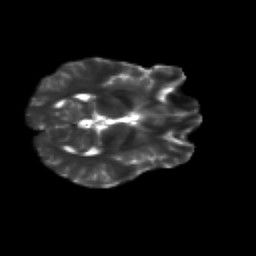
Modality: T2w
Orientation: axial
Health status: healthy
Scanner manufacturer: siemens
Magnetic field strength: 3 T
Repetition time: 12 s
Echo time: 0.092 s